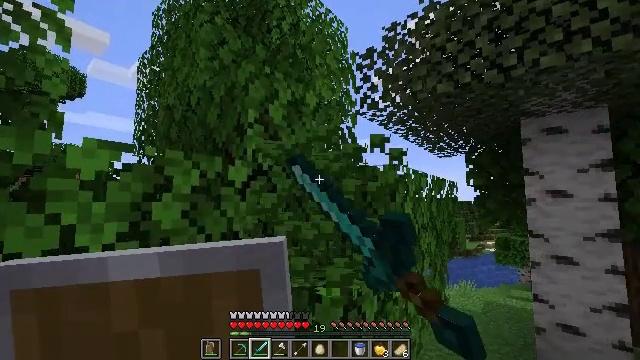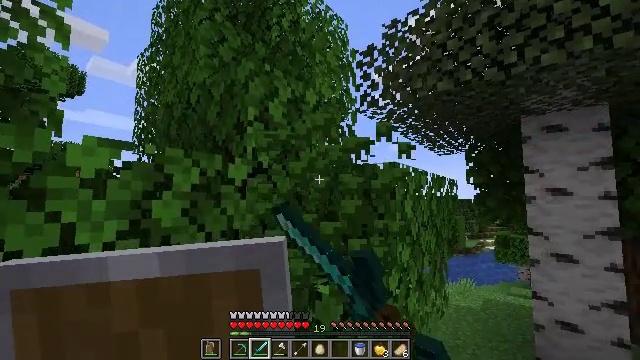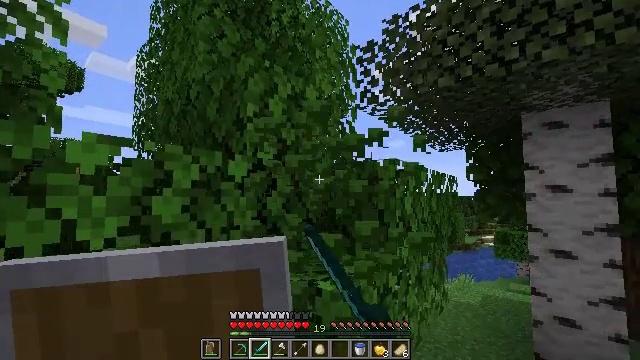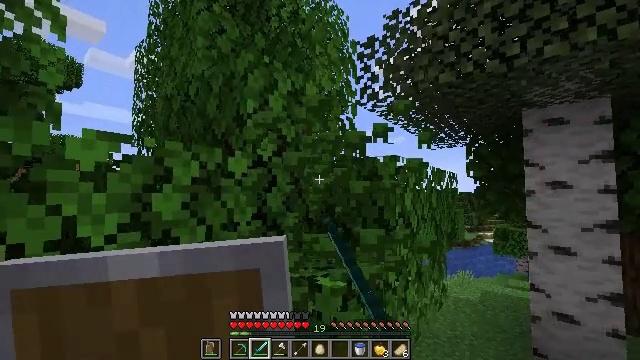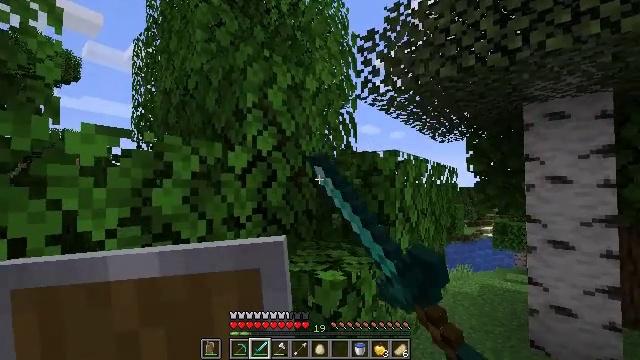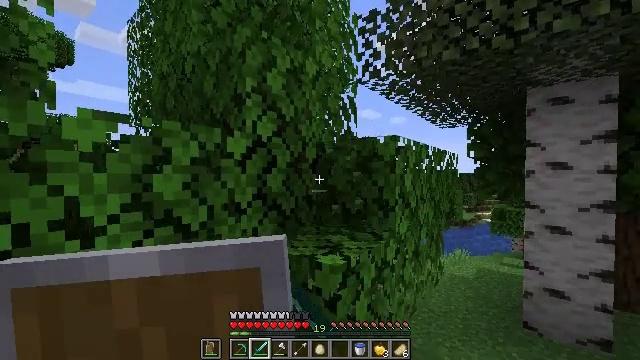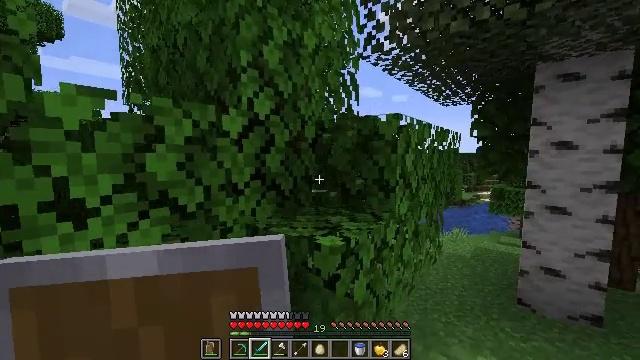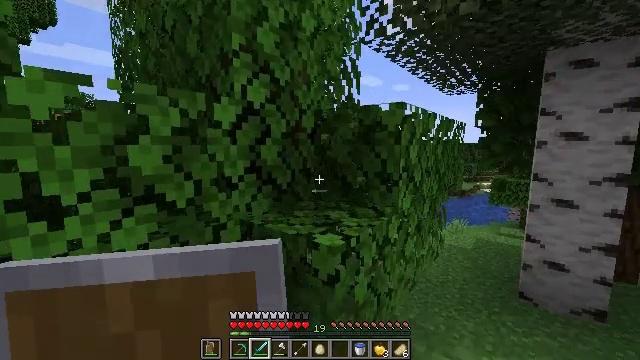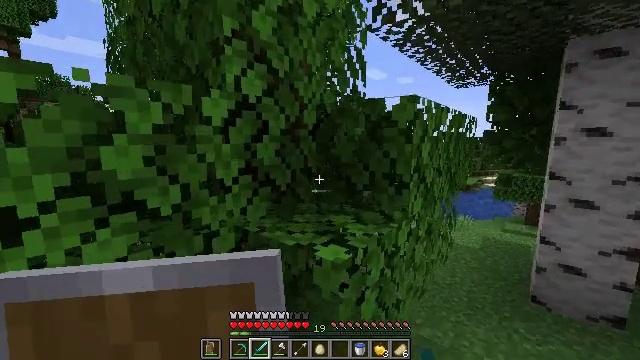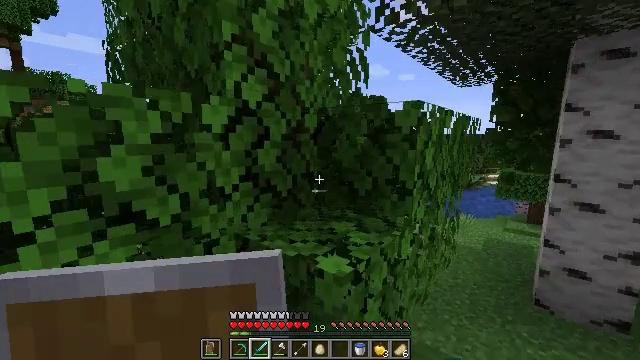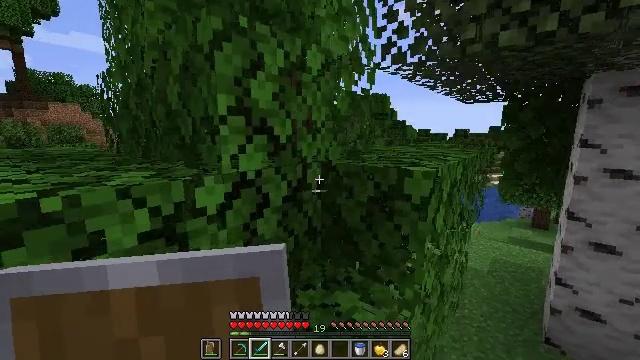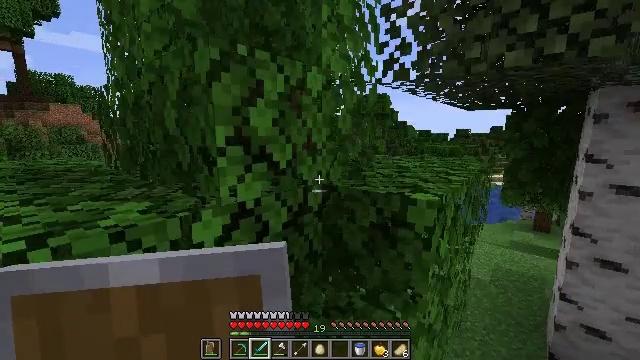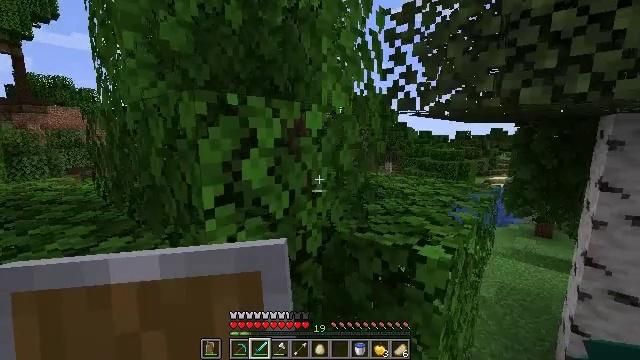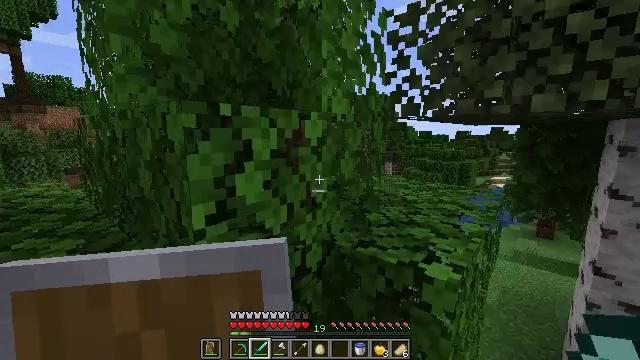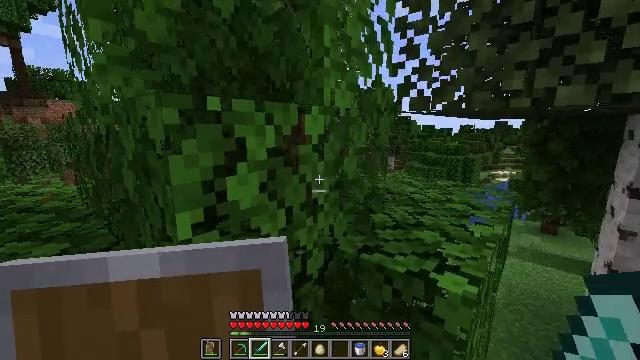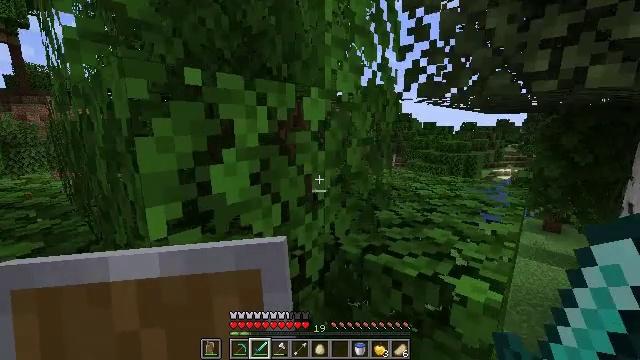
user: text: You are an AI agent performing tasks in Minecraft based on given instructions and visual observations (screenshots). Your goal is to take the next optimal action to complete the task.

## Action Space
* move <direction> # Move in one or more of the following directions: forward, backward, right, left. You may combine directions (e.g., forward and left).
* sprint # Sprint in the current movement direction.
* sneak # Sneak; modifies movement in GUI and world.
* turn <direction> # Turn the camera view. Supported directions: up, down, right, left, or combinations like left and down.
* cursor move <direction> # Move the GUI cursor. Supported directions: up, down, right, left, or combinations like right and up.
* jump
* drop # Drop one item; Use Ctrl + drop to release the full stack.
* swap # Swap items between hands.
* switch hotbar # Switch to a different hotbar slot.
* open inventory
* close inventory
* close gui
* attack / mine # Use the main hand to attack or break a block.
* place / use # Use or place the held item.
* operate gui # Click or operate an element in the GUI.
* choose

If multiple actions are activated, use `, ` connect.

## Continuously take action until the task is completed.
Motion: motion action
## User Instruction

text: Remove oak leaves from branches.
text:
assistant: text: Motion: attack / mine
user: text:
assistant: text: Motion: attack / mine
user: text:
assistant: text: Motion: attack / mine
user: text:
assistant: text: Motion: turn down, attack / mine
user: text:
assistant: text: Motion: turn down
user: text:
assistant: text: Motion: move forward, turn down
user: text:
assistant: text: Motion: move forward, turn down
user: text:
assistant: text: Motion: move forward, turn down
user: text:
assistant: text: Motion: move forward, jump
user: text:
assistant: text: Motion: move forward, jump
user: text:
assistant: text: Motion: move forward, jump
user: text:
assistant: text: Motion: move forward, jump
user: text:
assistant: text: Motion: move forward, jump
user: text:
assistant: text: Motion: move forward, turn down
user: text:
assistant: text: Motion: move forward
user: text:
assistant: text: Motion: move forward
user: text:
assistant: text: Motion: move forward, turn left
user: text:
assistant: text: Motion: move forward, turn left and down
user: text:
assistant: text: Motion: turn left and down
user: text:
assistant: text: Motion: turn left and down
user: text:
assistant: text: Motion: turn left
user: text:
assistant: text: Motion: turn left
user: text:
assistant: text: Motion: no_op
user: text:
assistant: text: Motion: no_op
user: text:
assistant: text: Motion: move forward, turn up
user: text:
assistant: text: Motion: move forward, turn left and up
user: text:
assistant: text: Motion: move forward, sprint, turn left and up
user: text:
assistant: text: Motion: move forward, sprint, turn left and up
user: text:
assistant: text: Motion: move forward, sprint, turn left and up
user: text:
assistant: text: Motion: move forward, sprint, turn left and up